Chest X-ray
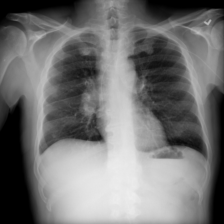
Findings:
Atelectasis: negative
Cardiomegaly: negative
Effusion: negative
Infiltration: positive
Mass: negative
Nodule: negative
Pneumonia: negative
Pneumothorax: negative
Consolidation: negative
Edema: negative
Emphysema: negative
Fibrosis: negative
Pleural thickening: negative
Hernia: negative